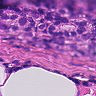
Metastatic tissue present: yes